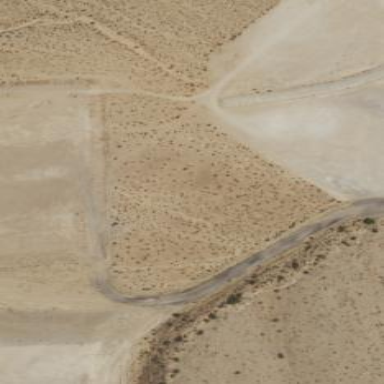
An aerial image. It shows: Vast expanse of desert landscape.